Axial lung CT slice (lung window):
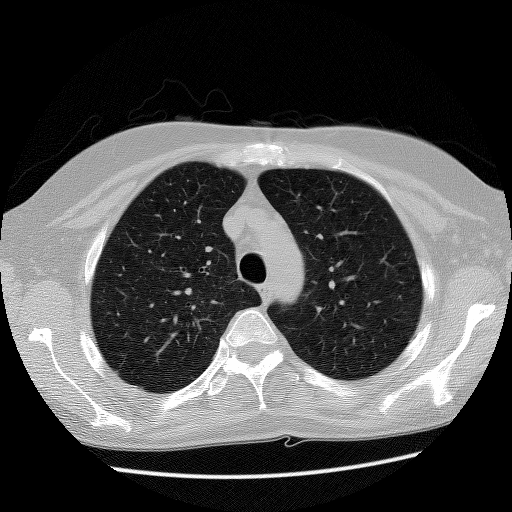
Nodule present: no